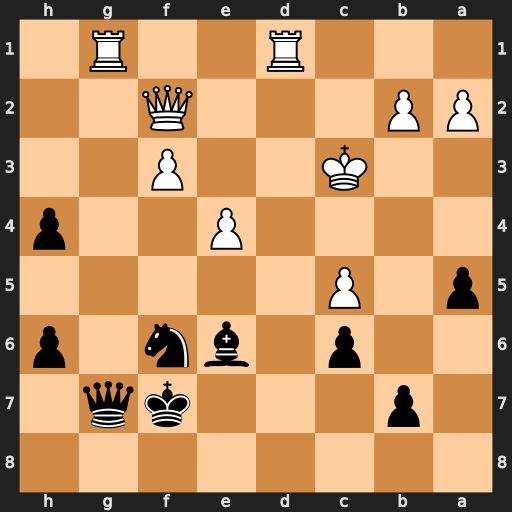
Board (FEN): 8/1p3kq1/2p1bn1p/p1P5/4P2p/2K2P2/PP3Q2/3R2R1
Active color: b
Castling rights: -
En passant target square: -
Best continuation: Nxe4+ Kc2 Nxf2 Rxg7+ Kxg7